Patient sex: M
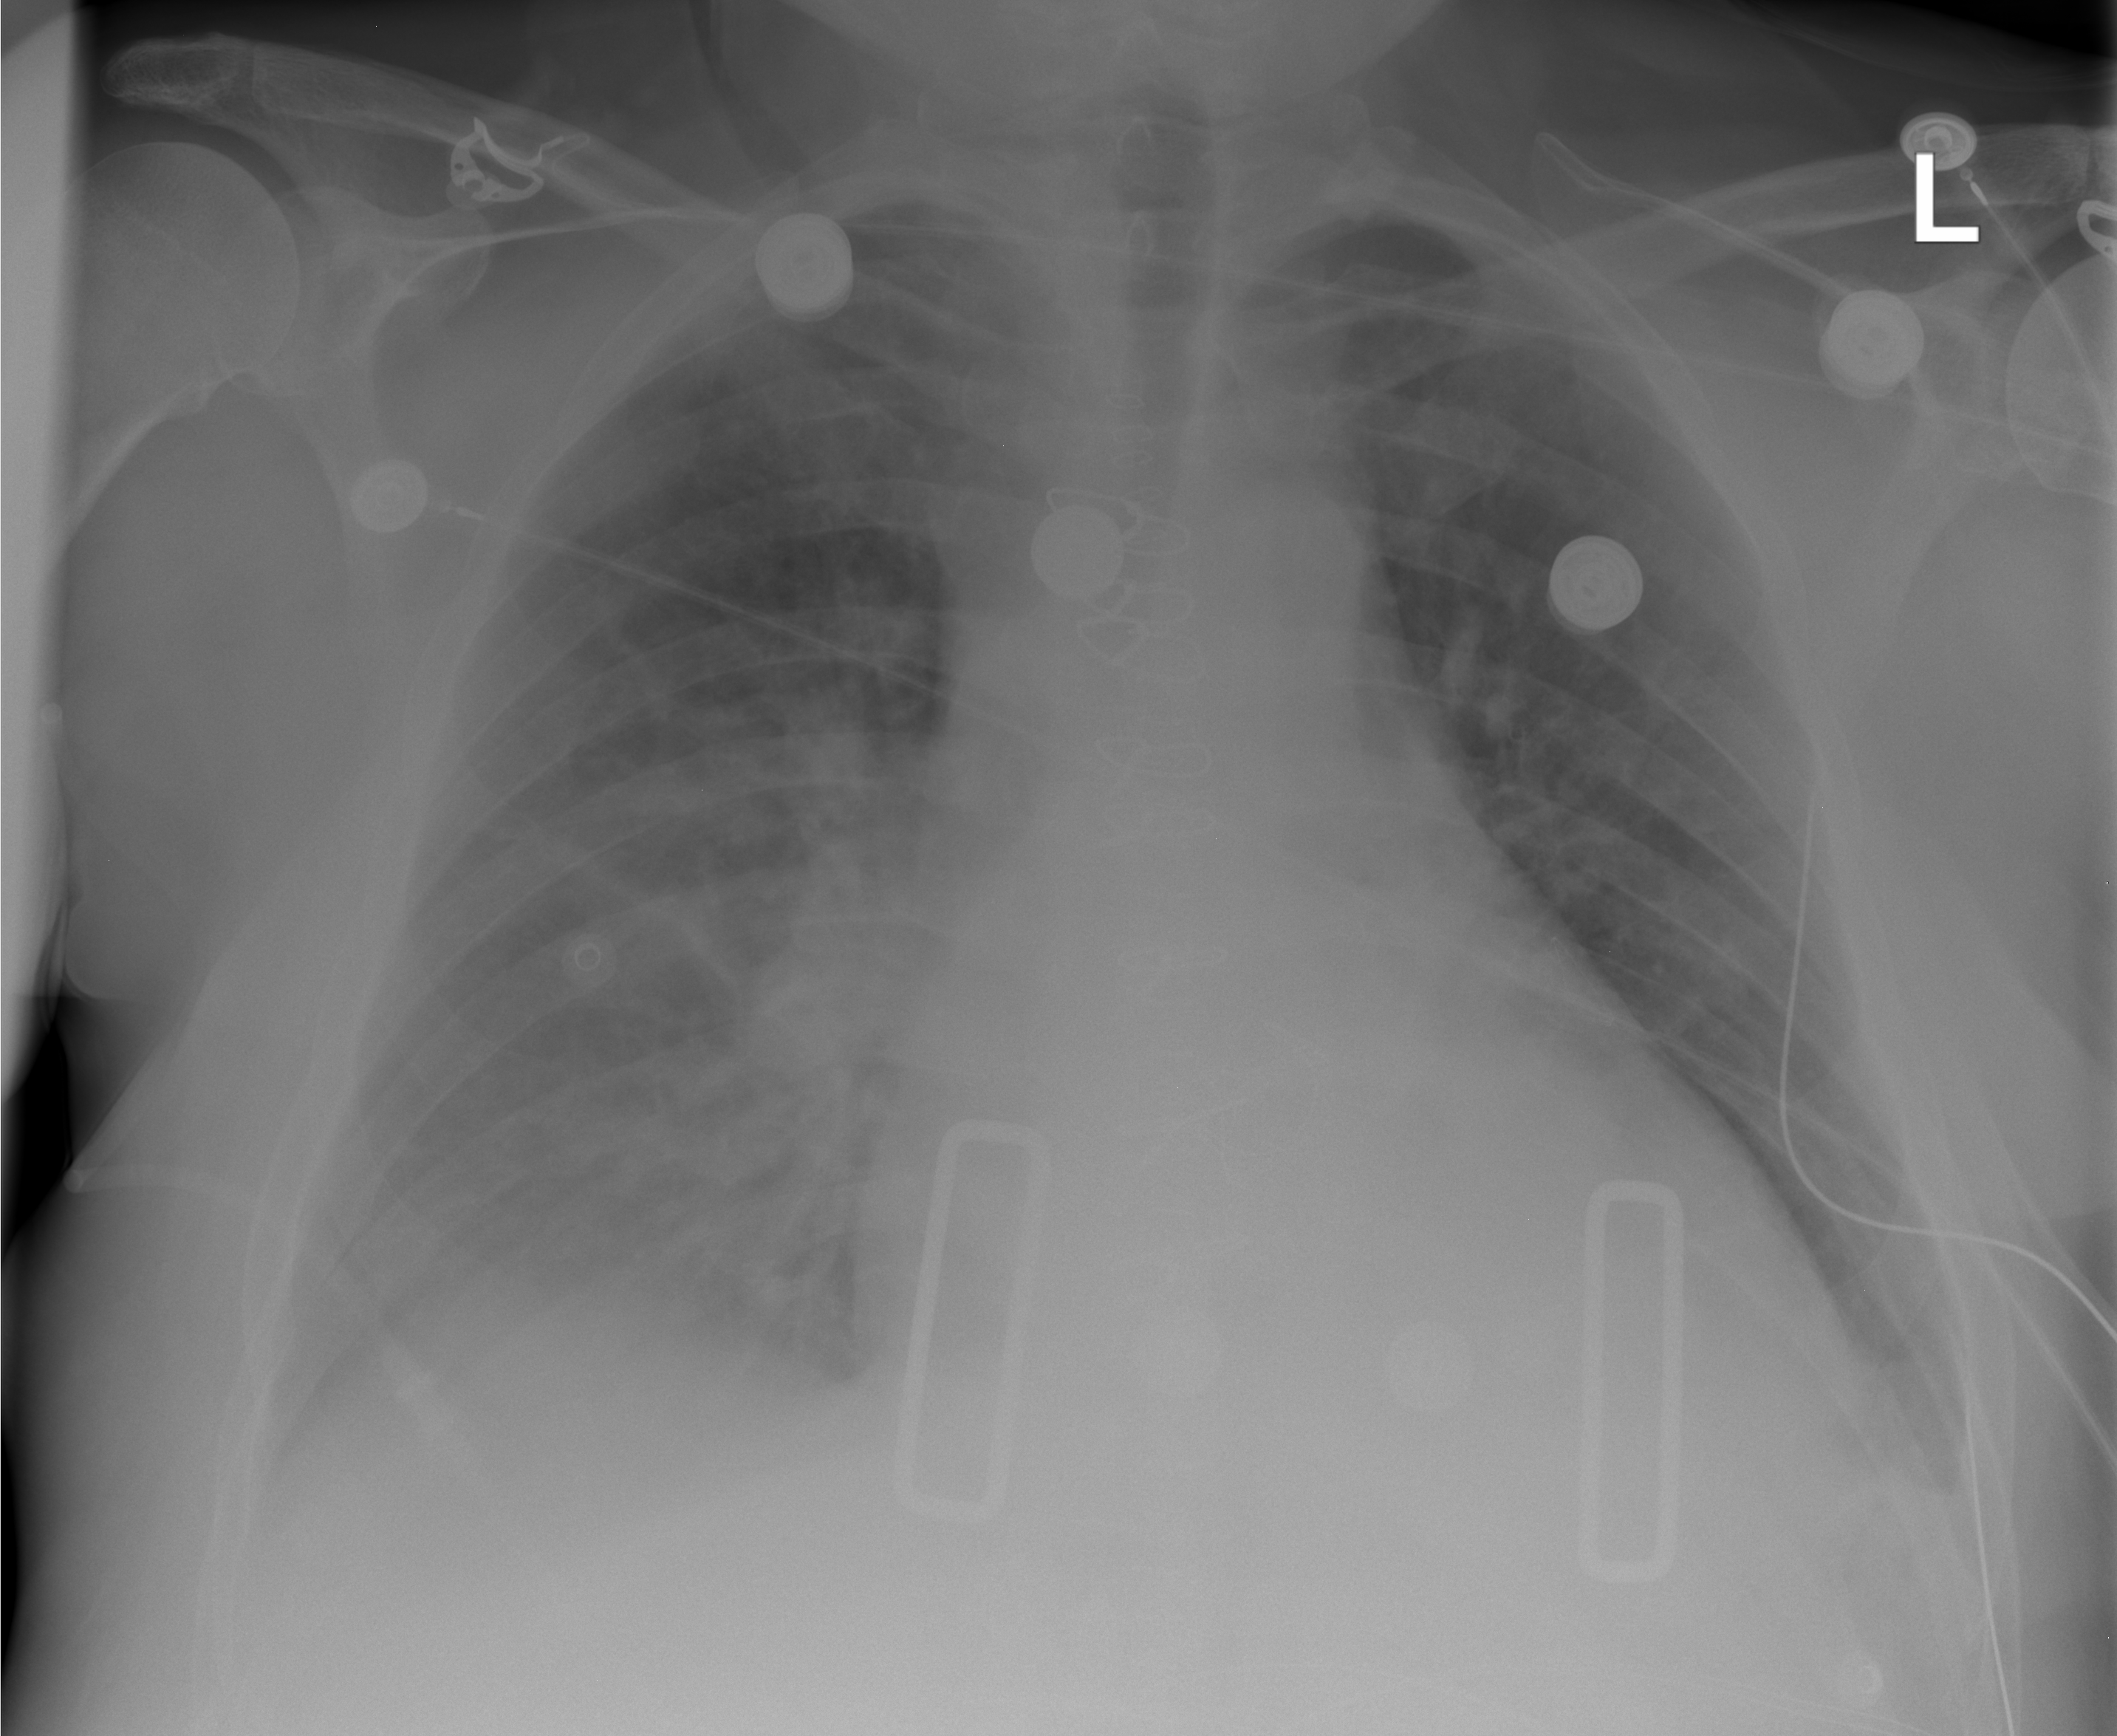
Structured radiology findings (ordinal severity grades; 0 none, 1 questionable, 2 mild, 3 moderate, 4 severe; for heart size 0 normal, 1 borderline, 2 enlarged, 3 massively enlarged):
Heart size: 3
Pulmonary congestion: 2
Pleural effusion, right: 2
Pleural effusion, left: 2
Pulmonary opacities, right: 2
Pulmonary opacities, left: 0
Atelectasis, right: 0
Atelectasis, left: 0